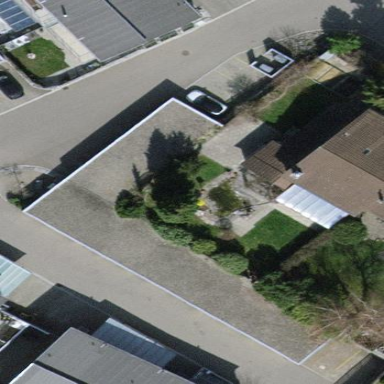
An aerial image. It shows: Garage.